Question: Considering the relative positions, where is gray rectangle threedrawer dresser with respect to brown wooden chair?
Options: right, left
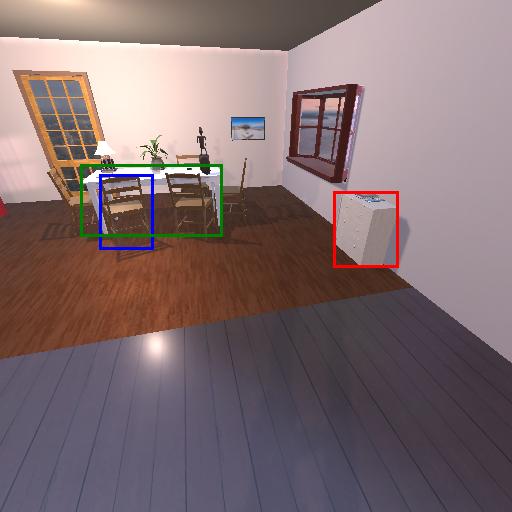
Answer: right